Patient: sex F, age 33
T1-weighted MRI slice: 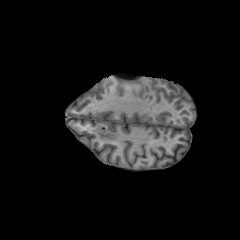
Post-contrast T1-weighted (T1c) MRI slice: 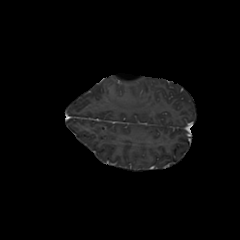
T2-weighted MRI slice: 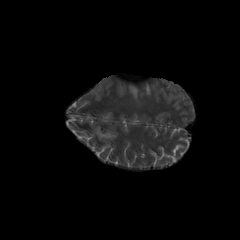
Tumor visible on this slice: yes
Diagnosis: Glioblastoma, IDH-wildtype
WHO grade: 4